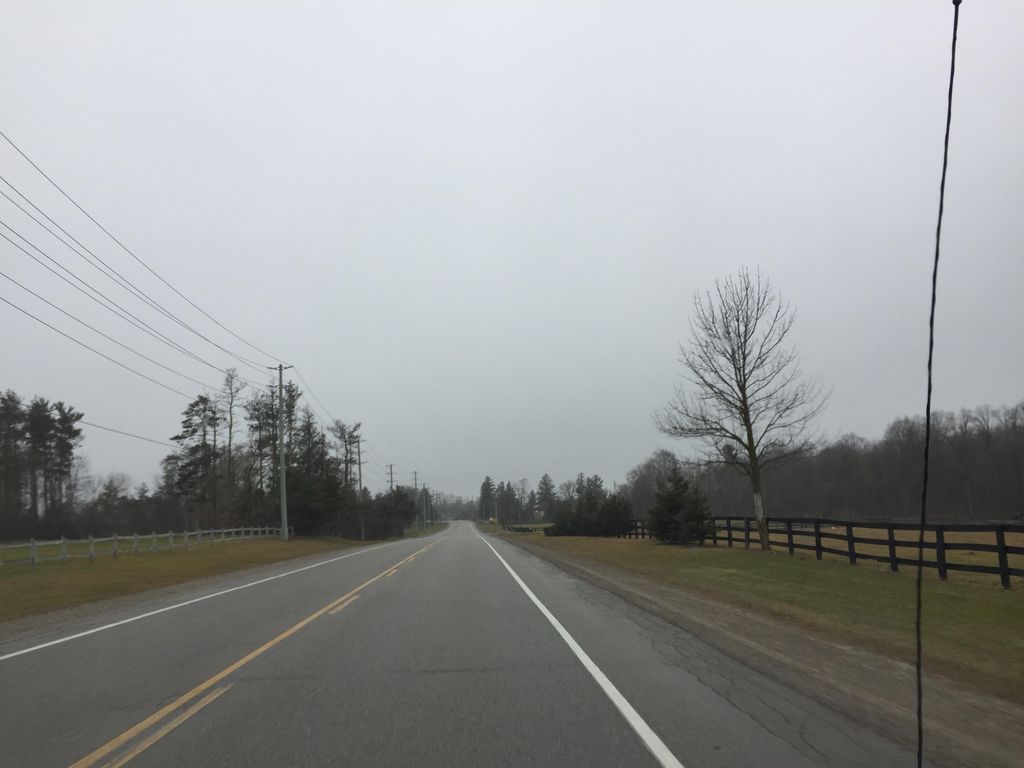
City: kitchener-waterloo